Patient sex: M
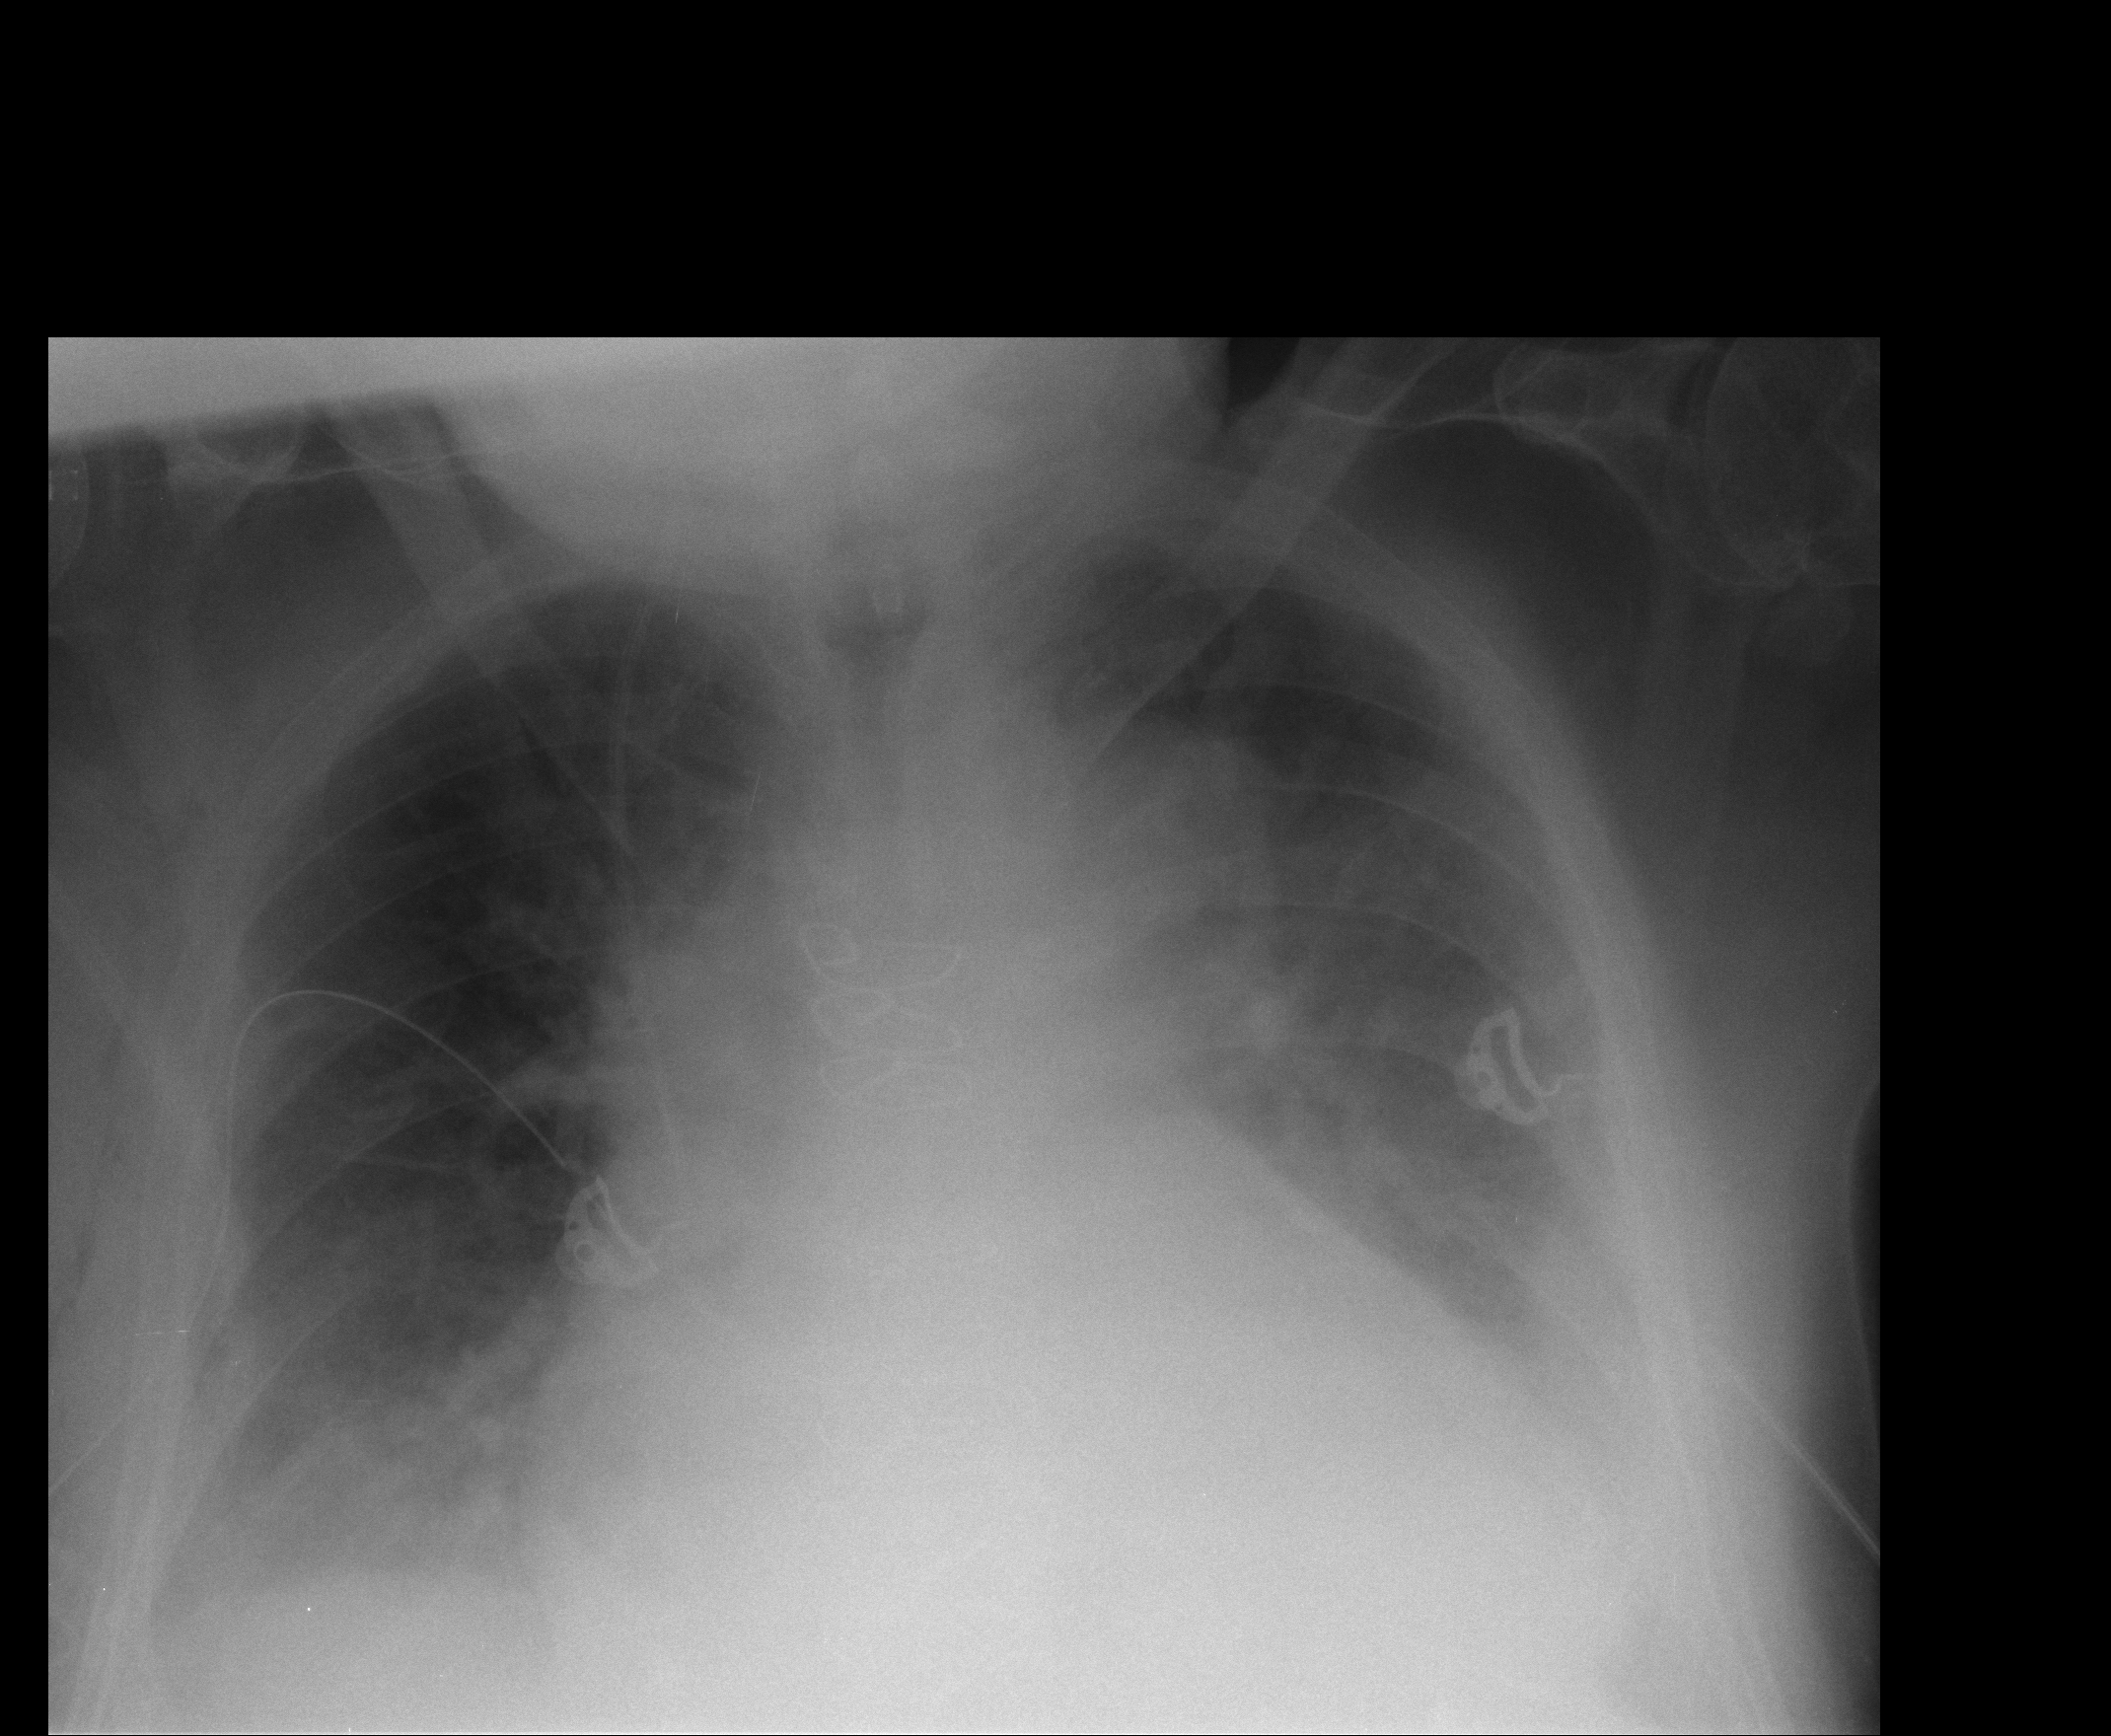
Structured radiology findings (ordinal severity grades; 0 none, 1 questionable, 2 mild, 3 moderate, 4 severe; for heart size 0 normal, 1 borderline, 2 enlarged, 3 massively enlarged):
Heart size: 2
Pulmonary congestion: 2
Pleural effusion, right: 2
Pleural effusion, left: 3
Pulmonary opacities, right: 0
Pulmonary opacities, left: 1
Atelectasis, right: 2
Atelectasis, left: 2